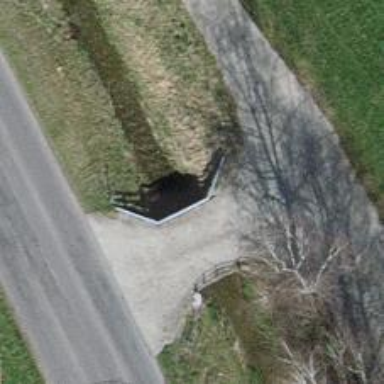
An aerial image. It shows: Culvert tunnel under ditch.